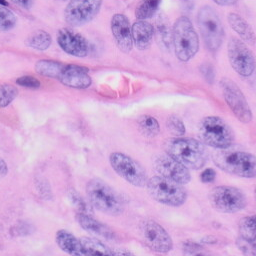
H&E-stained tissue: Skin